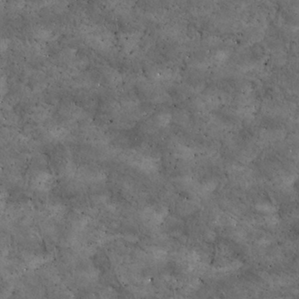
Label: non_frost